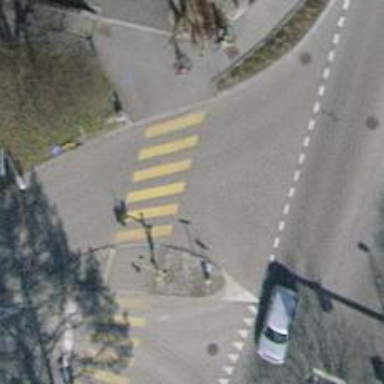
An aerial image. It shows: Crossing with traffic signals and central island.